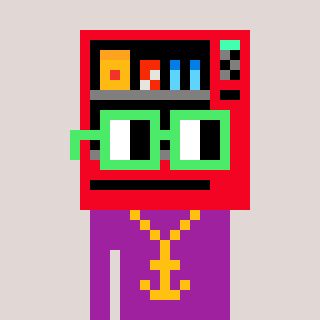
a pixel art character with square light green glasses, a vending machine-shaped head and a magenta-colored body on a warm background